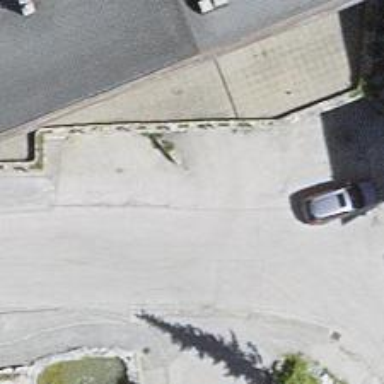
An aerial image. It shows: Sidewalk.